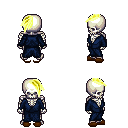
a pixel art fantasy rpg character, male body template, skeleton, blue robe, gold greaves, gold long mohawk hairstyle, brown slippers, four views (front, back, left, right), 2x2 character sprite sheet, small pixel art, hard edges, no anti-aliasing